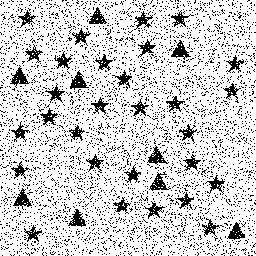
Squares: 0
Triangles: 9
Stars: 29
Total shapes: 38